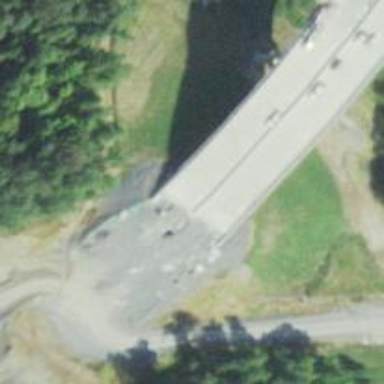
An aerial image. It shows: Expressway bridge.